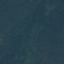
Land use / land cover class: Forest